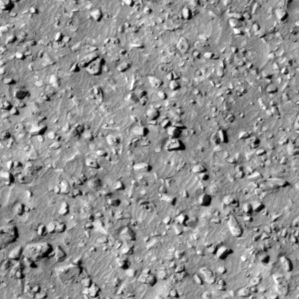
Label: non_frost